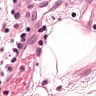
Metastatic tissue present: no